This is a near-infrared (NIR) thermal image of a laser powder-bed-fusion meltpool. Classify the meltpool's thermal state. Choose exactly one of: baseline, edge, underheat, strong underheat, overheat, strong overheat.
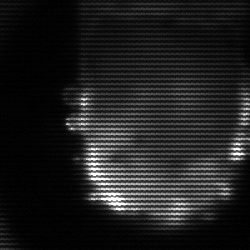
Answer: baseline